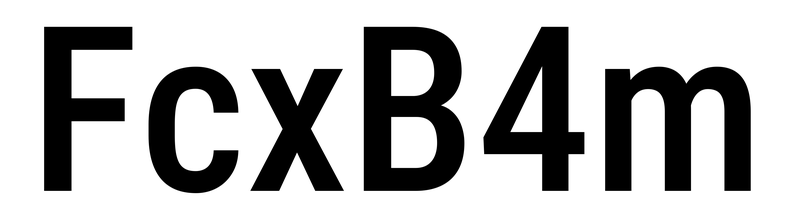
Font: Roboto_Condensed_Medium